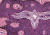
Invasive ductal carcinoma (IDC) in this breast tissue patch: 0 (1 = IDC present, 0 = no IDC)